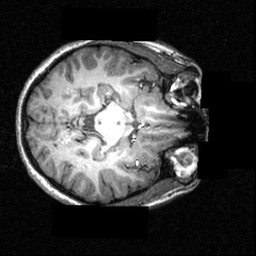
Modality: T1w
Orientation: axial
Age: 19
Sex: female
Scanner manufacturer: siemens
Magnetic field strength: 3.951 T
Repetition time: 1.5 s
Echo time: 0.00335 s